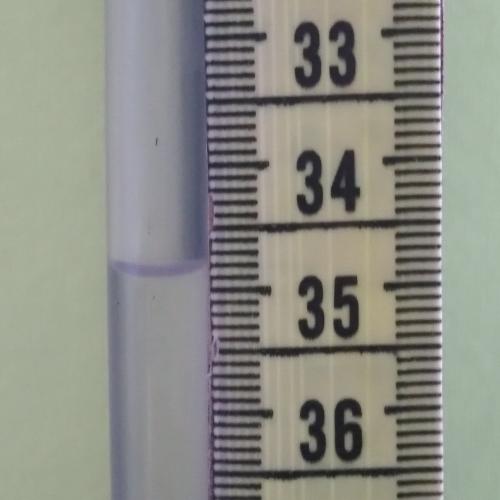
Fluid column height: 34.8 cm